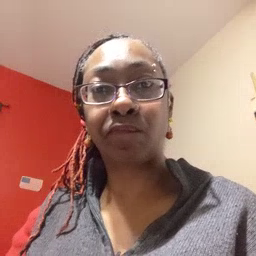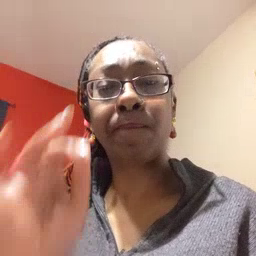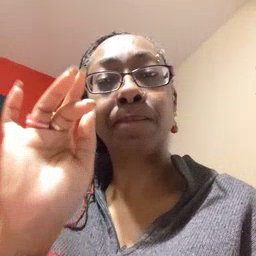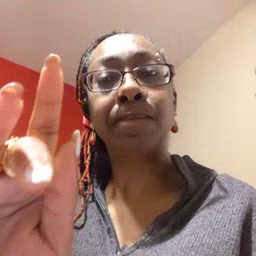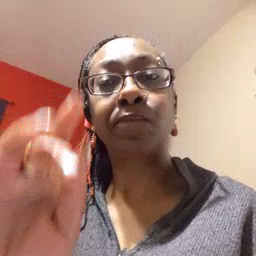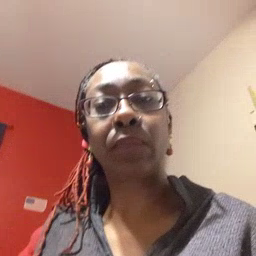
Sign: touch